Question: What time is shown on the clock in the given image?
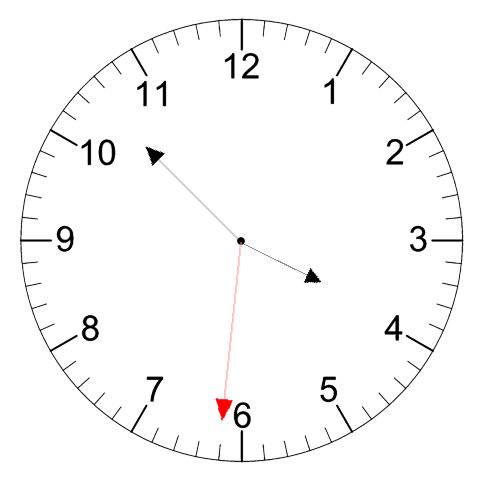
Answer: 03:52:31